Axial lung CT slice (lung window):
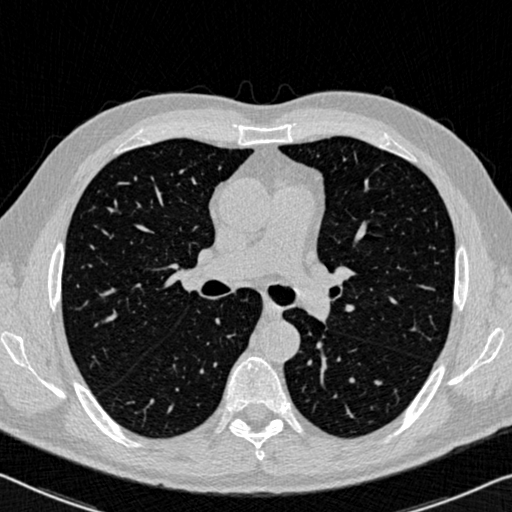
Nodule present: no